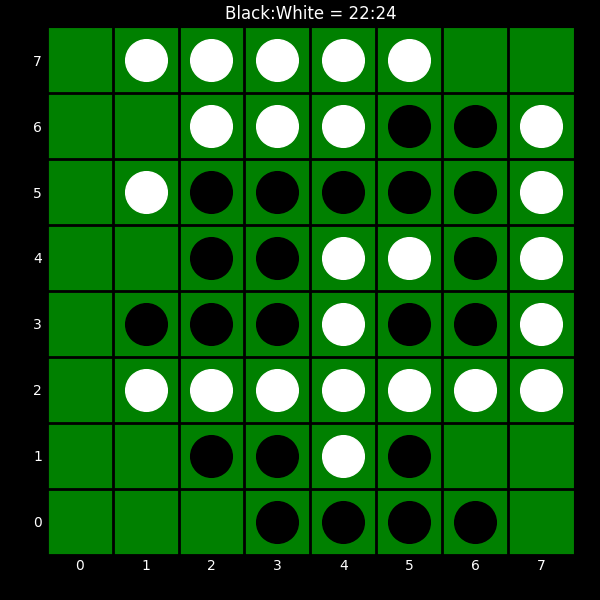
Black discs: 22
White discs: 24